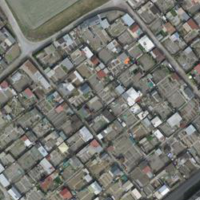
EUNIS habitat code: 53
Species observed at this site:
Cerastium tomentosum